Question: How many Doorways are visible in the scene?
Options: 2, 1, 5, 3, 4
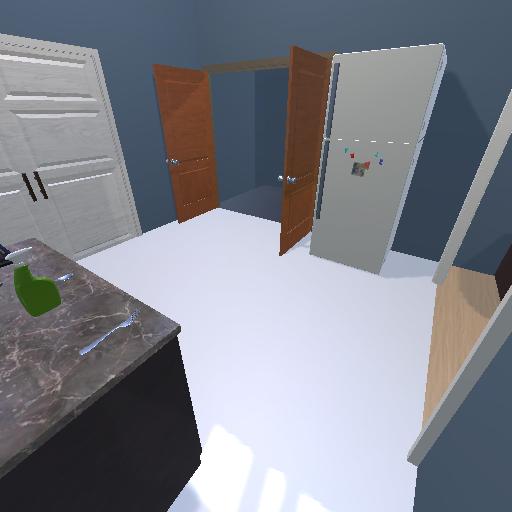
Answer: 2